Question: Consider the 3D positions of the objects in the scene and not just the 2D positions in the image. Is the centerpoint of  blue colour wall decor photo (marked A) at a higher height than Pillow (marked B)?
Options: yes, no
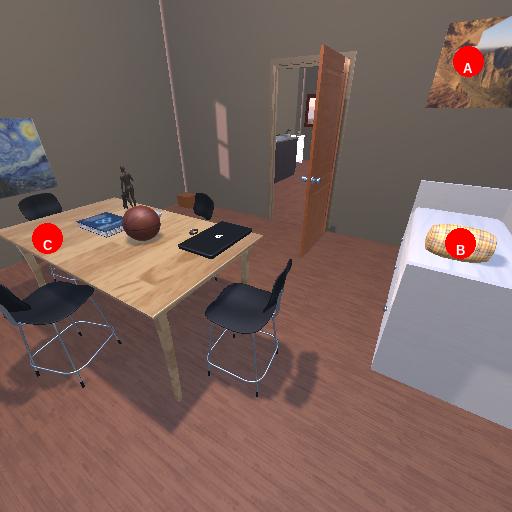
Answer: yes